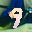
Label: 9